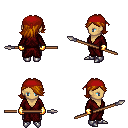
a pixel art fantasy rpg character, female body template, human, tanned skin, red robe, metal pants, brunette swoop hairstyle, red bandana, gold gloves, metal boots, spear, four views (front, back, left, right), 2x2 character sprite sheet, small pixel art, hard edges, no anti-aliasing